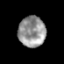
Tissue: prostate
Cell type: Epithelial cells
Senescence score: 0.2577
Nuclear area (px): 817
Mean DAPI intensity: 149.441